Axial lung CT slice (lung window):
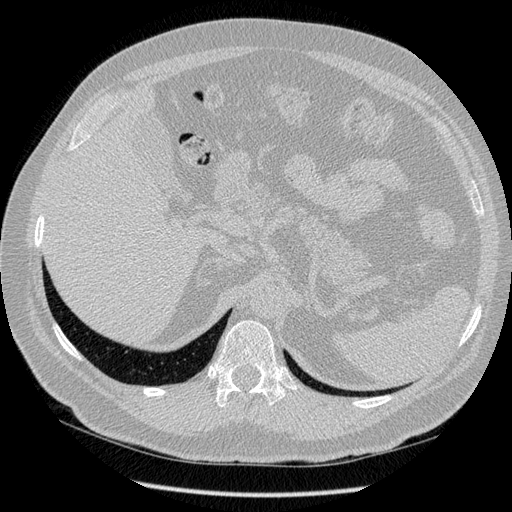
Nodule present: no